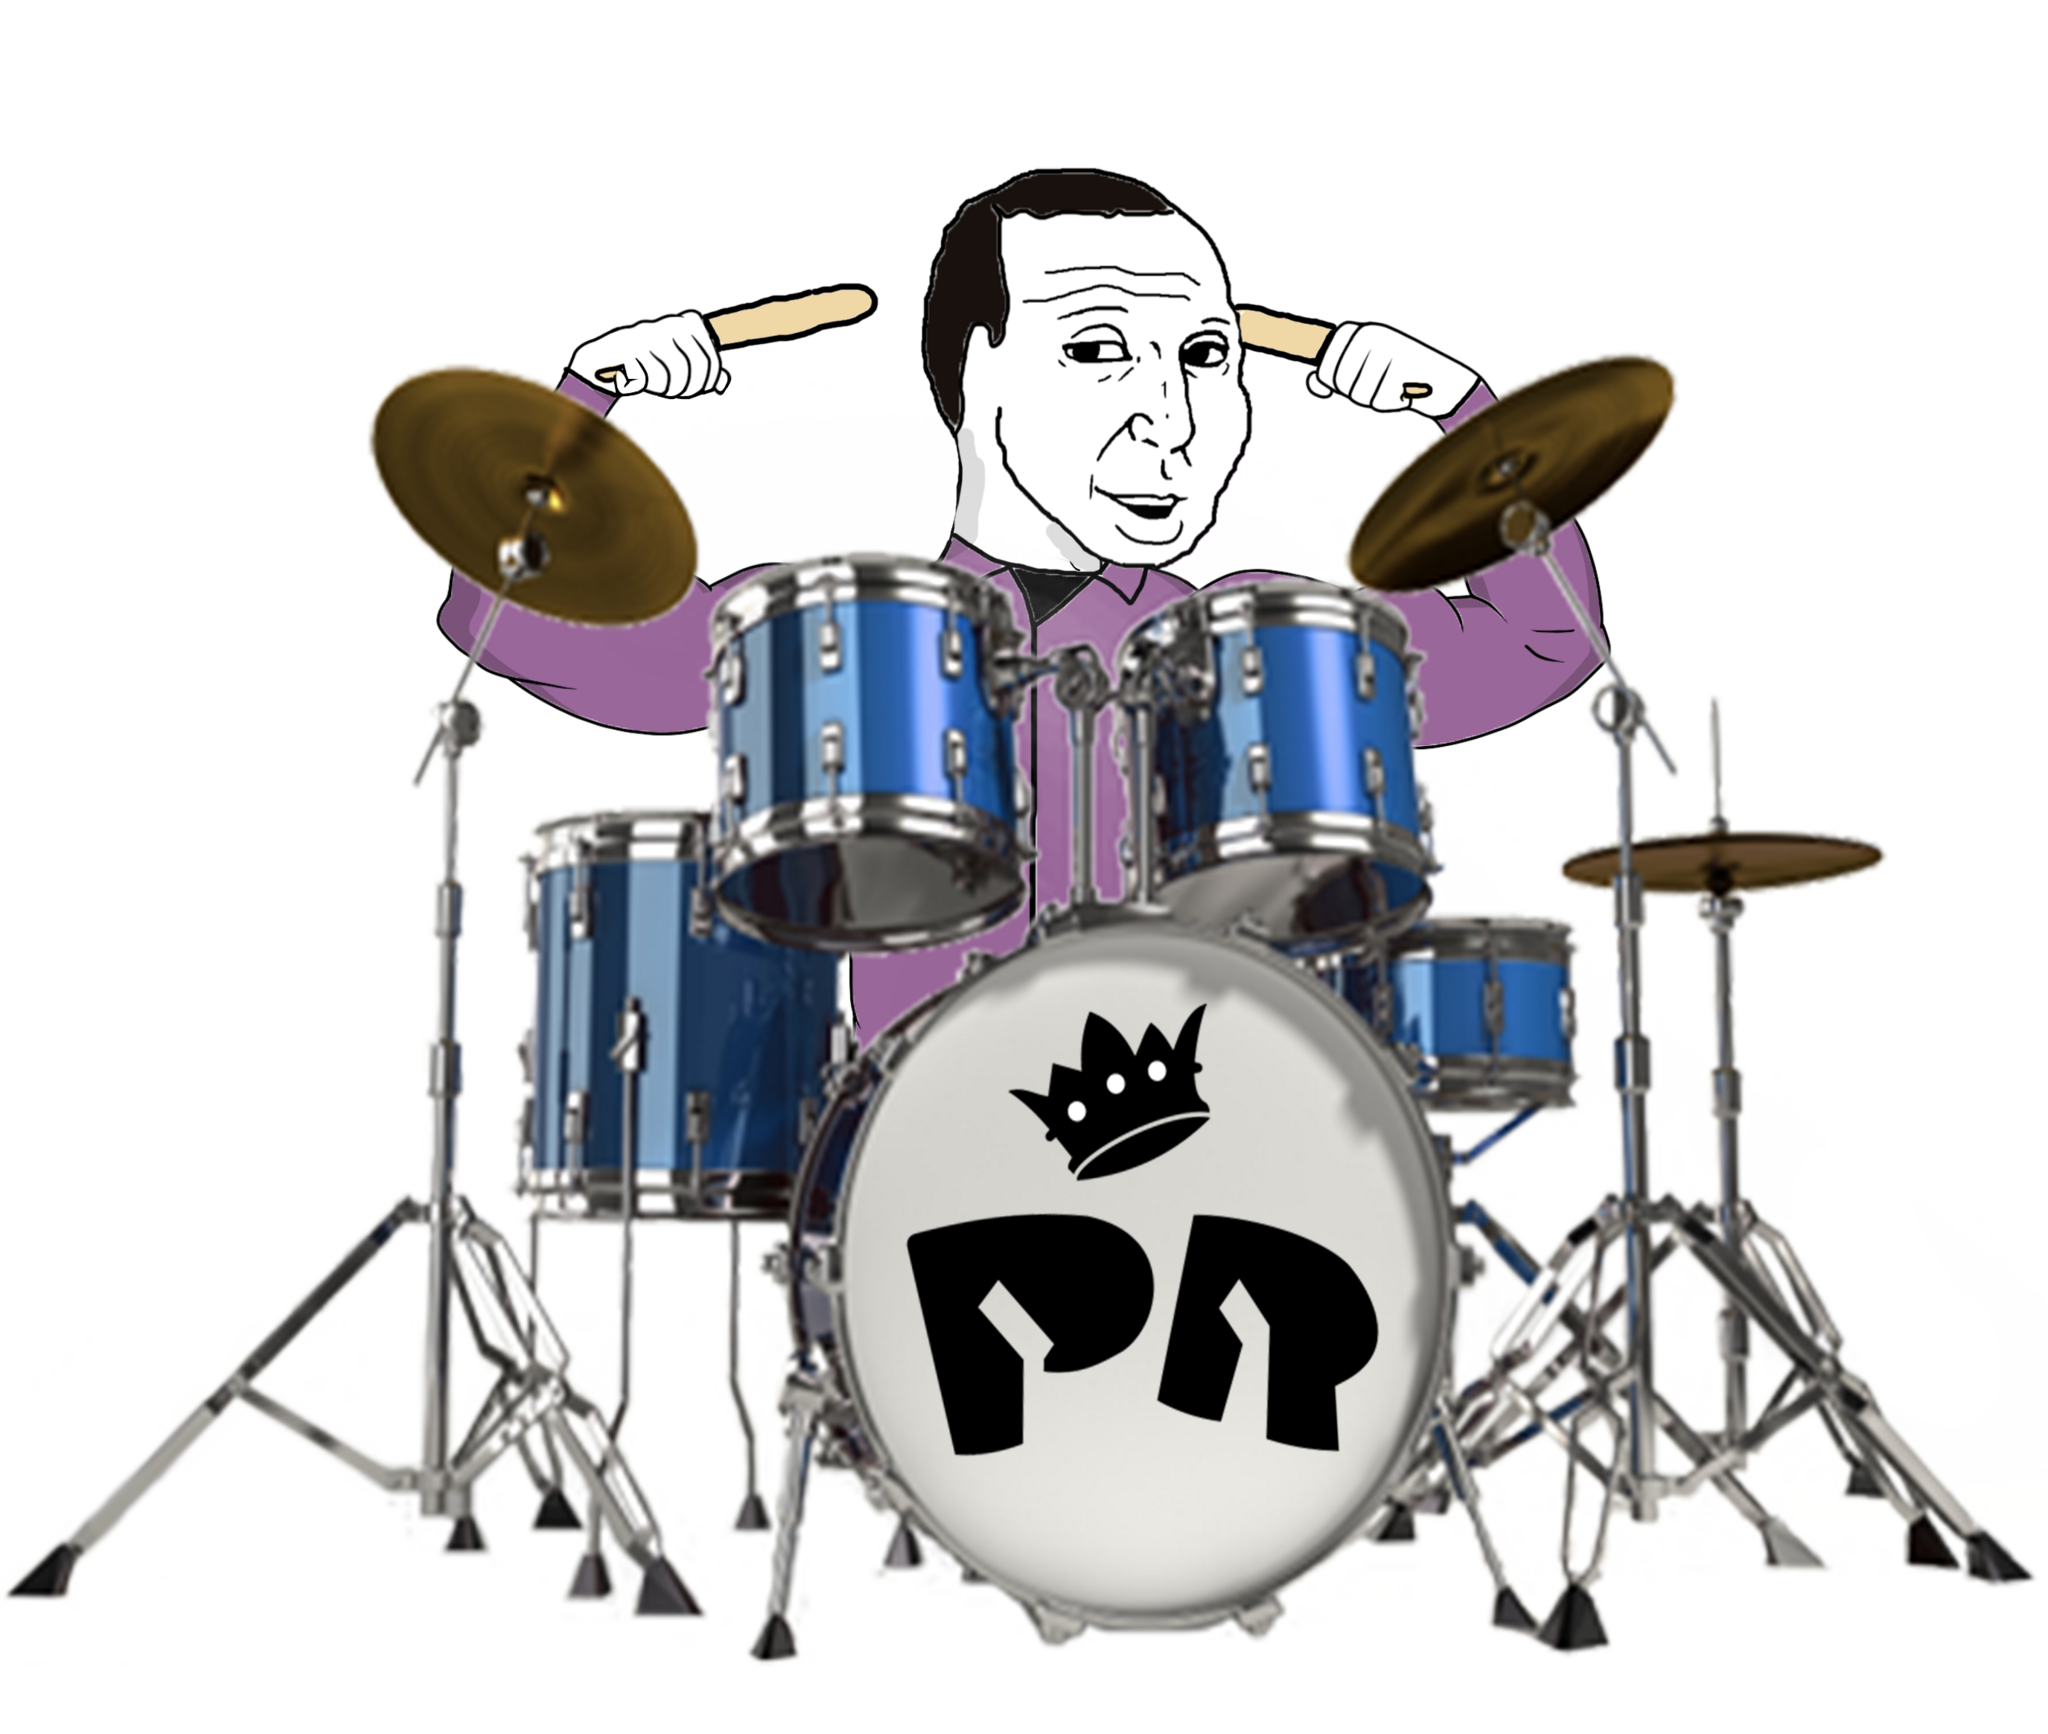
Label: 5_Groomer